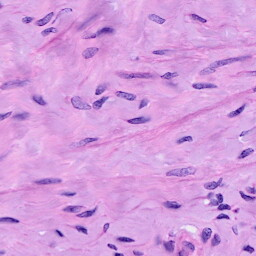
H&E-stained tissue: Cervix